Question: I'm trying to add a "Share button" to my app, but I haven't found a way to manage the styling of the ActionMenu displayed to choose the app to share content to.
Currently it appears as in this screenshot:

However, I'd like to change the background color and the text color to make them reflect the ones in the ActionBar: which are the style properties that handle these two colors?
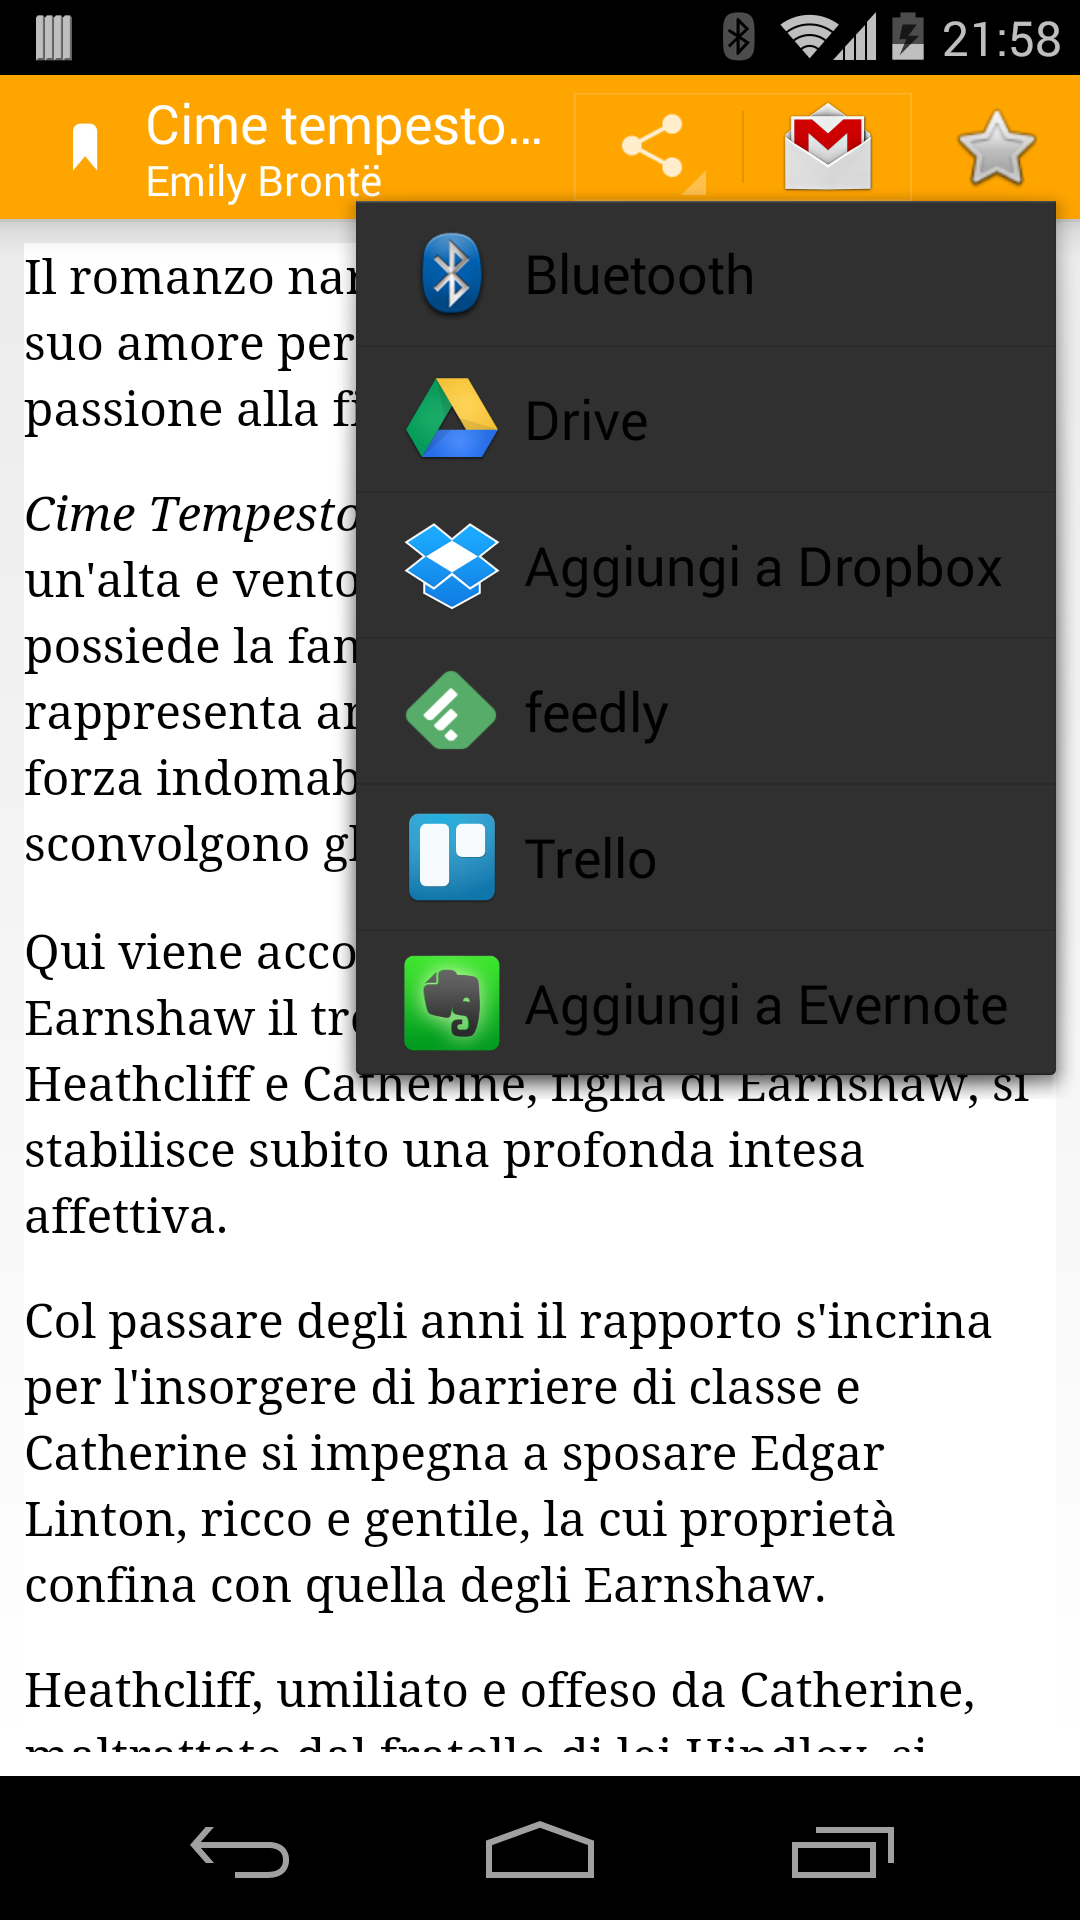
Answer: I would suggest follow this tutorial and using the linked tool:
<URL>
<URL>
Quick mockup below, to prove it's very relevant and helpful in the direction of solving your question: